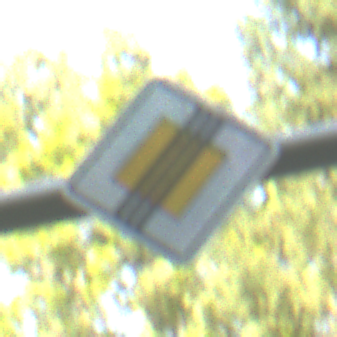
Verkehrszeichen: EndeVorfahrtsstrasse
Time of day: MorningAfternoon
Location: Outdoor (Nature)
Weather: Clear
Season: NotSpecified
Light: Natural